Field crop: maize
Growth stage: 2
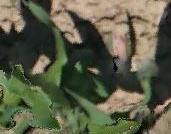
Species: maize